Question: In iOS 8, it seems that buttons on 'UIAlertController' (specifically the action sheet type) as well as buttons on the 'UIActivityViewController' get their color from the main window's tintColor.
How can I change the color of the button text? I've tried using the appearance proxy like this:
'''
[[UIButton appearanceWhenContainedIn:[UIActivityViewController class], nil] setTitleColor:[UIColor blackColor] forState:UIControlStateNormal];
'''
But it has no effect. My window's tintColor is white, so the text on the UIActivityViewController buttons is also white, and it cannot be seen. Changing my window's tintColor resolves this issue, but it messes up the rest of the app.
See the screenshot of my 'UIActivityViewController' with a white cancel button with white text on the bottom:

The same thing applies to UIActionSheet (yes, I know it's deprecated) and UIAlertController with the actionSheet type.
How can I make the text on these windows readable without changing the tintColor of the entire app?? Thanks in advance!
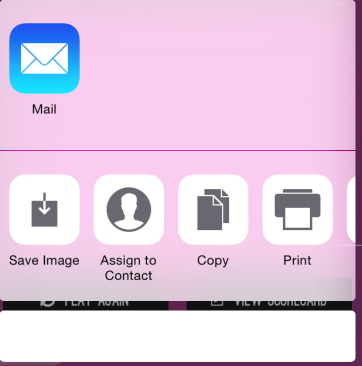
Answer: In addition to the global tint color defined for your application, each view controller allows you to override the tint color for just that controller. In this case your best bet would be to set the tintColor on your UIActivityViewController after initializing but before presenting.
'''
UIActivityViewController *activityController = [[UIActivityViewController alloc] initWithActivityItems:items applicationActivities:activities];
//Set the tint color on just the activity controller as needed here before presenting
[activityController.view setTintColor:[UIColor blueColor]];
[self presentViewController:activityController animated:YES completion:nil];
'''
If you are doing this a lot in your app you could use a subclass or a category to avoid code duplication.